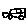
Label: car